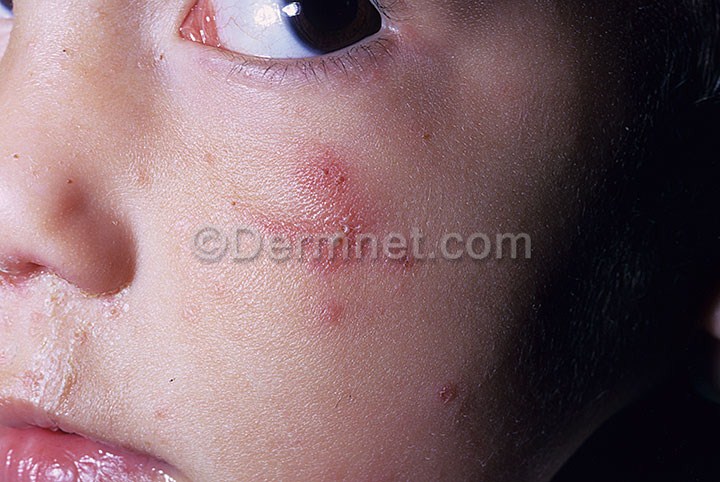
Disease: Warts Molluscum and other Viral Infections